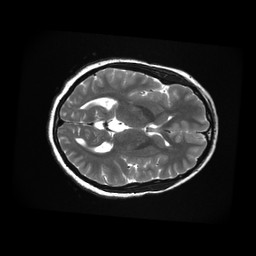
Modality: T2w
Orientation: axial
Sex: female
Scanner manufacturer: ge
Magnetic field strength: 3 T
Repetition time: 5 s
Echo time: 0.1007 s